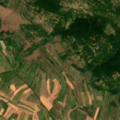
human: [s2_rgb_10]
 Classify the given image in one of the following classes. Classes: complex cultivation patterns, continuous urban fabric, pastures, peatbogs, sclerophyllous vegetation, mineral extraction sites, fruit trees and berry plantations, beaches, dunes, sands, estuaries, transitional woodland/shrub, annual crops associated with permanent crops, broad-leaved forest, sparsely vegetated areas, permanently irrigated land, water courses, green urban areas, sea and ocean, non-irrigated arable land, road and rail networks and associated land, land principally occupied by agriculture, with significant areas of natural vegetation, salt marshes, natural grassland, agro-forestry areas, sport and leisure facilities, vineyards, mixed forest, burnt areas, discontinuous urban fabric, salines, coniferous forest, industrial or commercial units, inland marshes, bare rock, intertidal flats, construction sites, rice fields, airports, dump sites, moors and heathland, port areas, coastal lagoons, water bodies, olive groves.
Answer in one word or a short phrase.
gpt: pastures, complex cultivation patterns, transitional woodland/shrub